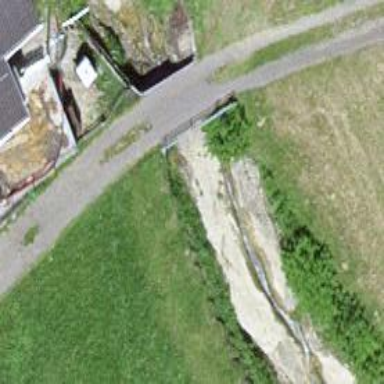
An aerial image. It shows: Culvert tunnel.